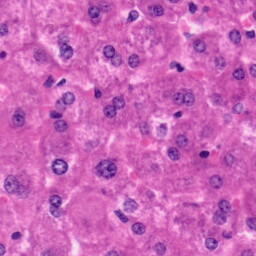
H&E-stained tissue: Liver